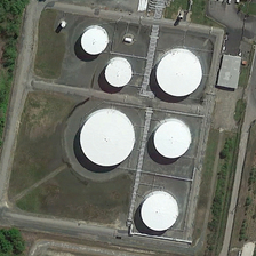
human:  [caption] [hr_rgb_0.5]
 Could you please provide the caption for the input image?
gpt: It's a sewage treatment plant.

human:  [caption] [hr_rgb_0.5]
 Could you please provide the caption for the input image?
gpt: This is a sewage treatment plant.

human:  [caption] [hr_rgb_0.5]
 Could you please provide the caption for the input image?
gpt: This is a sewage treatment plant.

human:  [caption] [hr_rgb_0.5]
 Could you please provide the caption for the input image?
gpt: The building is white and the floor is black.

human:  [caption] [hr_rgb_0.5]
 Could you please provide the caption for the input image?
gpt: The building is white and the ground is black.